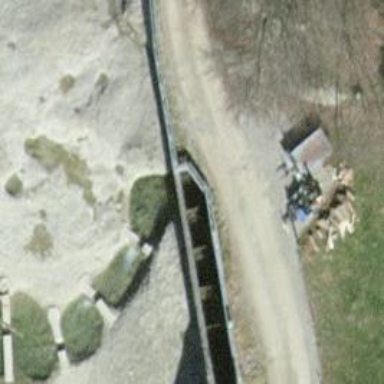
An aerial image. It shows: Fish pass along the waterway.